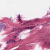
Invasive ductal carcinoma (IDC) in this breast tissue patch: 0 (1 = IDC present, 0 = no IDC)